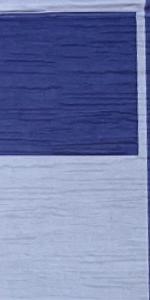
Label: Empty